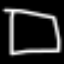
Label: square